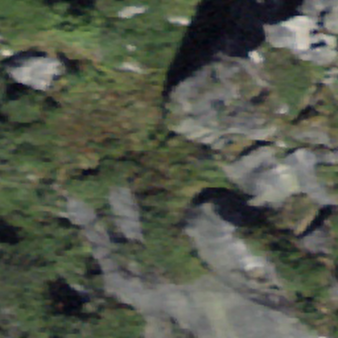
Label: bouldering_area